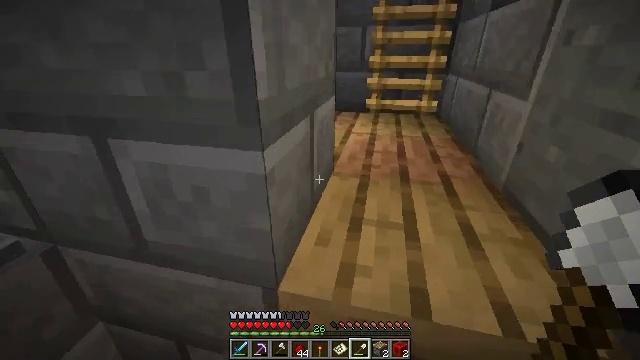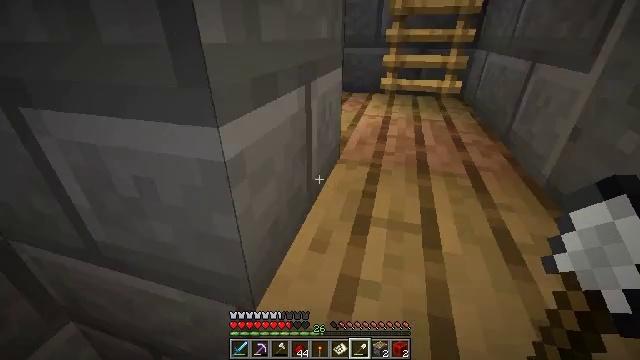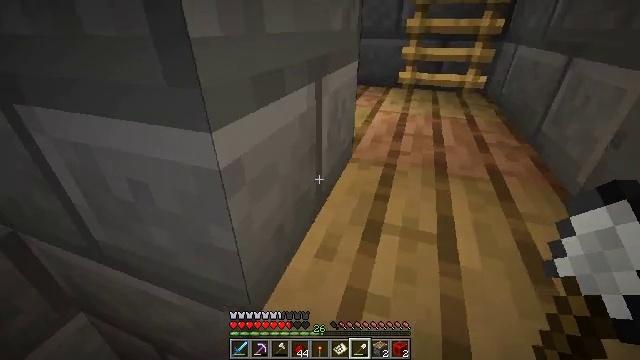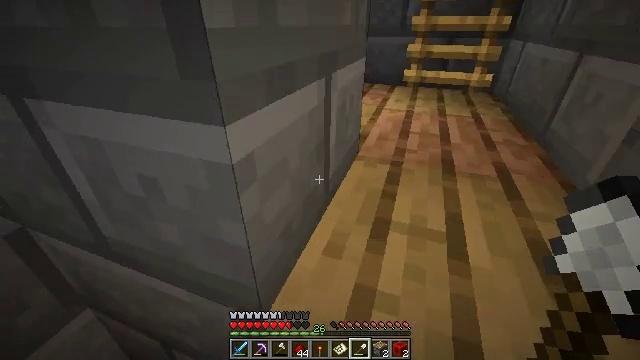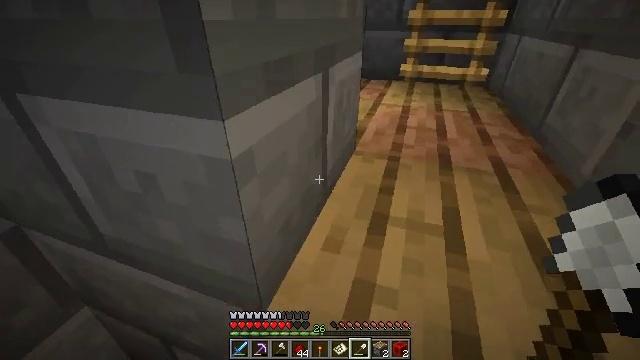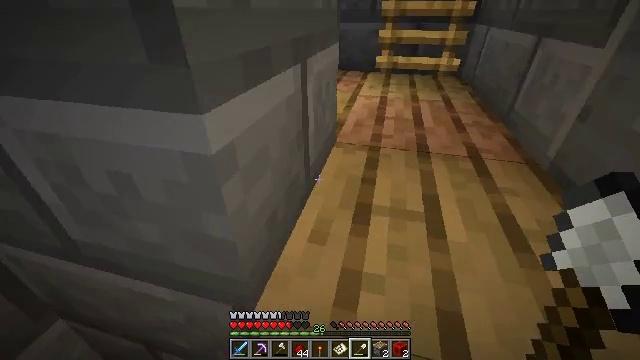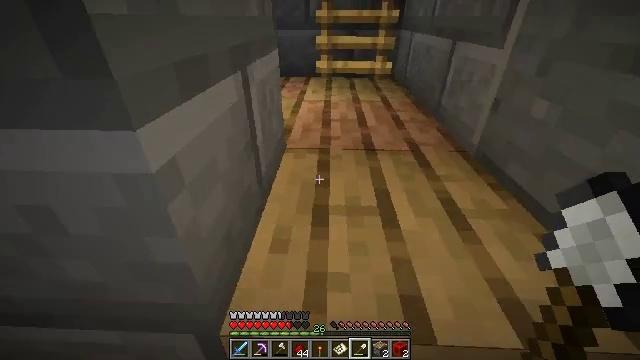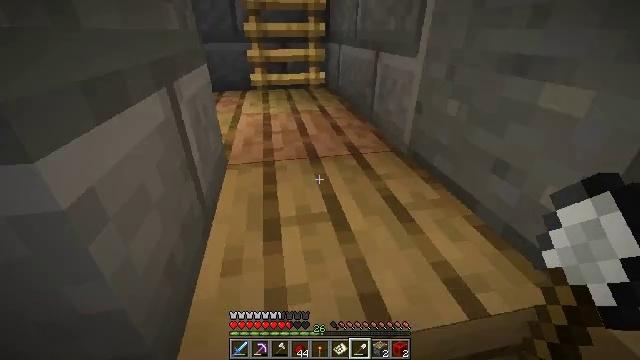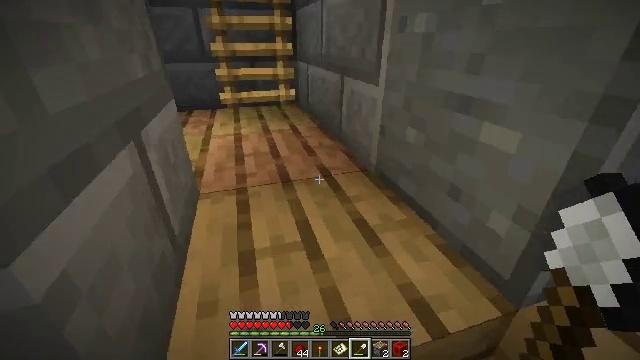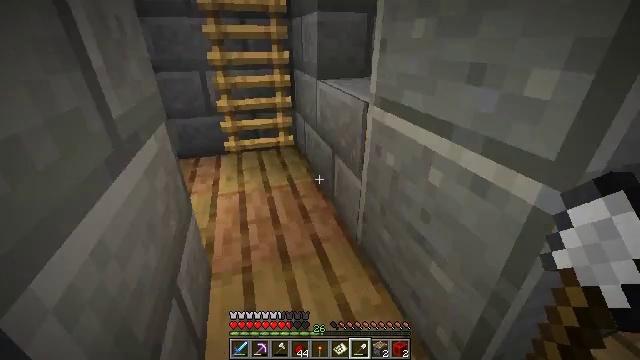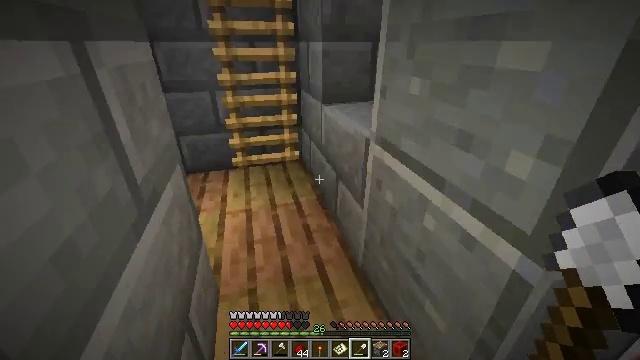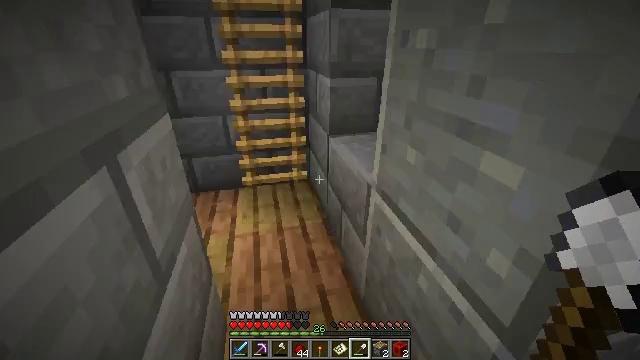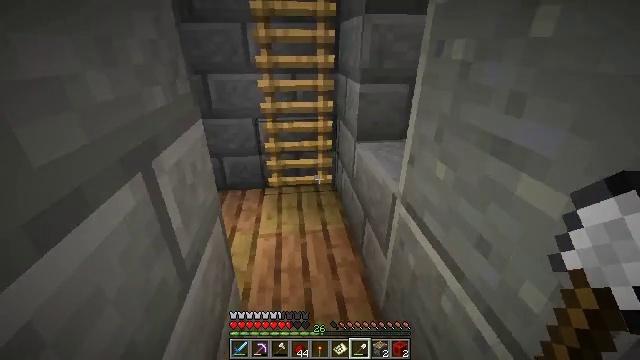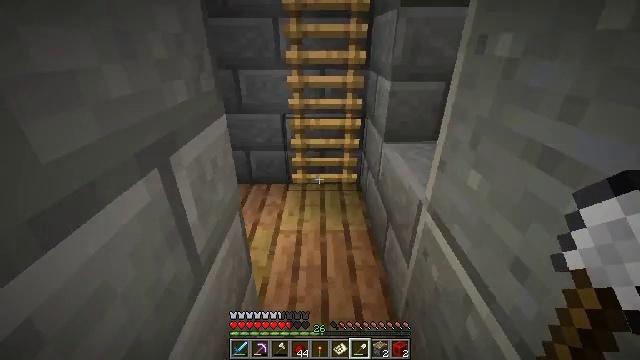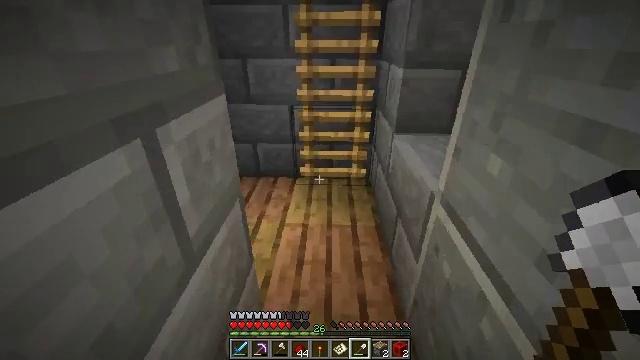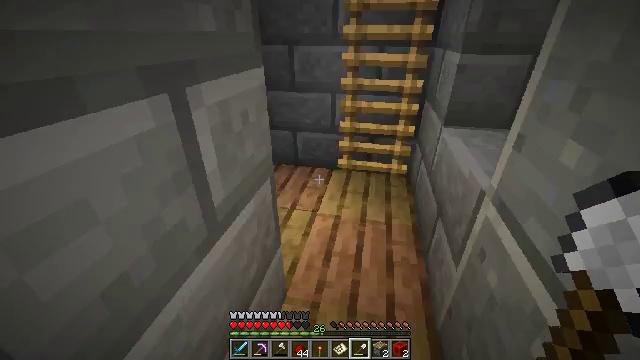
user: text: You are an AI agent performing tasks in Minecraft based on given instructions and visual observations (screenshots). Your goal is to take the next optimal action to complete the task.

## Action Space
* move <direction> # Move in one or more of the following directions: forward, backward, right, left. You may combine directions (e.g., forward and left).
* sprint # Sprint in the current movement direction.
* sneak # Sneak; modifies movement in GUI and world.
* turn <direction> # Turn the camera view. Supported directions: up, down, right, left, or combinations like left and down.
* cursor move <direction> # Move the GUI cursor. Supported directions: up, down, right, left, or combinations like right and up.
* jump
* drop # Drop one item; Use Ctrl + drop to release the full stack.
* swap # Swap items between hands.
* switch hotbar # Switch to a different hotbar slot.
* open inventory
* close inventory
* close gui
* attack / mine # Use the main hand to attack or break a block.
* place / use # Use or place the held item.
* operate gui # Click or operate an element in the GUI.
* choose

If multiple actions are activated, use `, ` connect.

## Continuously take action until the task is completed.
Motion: motion action
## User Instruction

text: Break the redstone wall torch.
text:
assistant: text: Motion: move forward, turn left and down
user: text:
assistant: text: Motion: turn left and down
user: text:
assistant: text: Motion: no_op
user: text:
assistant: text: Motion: no_op
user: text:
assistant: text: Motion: turn right and down
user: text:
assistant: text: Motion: turn right and up
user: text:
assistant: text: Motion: move forward, turn right and up
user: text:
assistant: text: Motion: move forward, turn right and up, jump
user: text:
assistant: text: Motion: move forward, jump
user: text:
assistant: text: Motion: move forward, turn left, jump
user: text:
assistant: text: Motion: move forward, turn left, jump
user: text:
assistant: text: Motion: move forward, turn left
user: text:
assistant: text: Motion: turn left
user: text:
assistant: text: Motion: turn left
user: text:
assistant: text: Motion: turn left
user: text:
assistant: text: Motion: turn left
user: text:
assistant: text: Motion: turn left
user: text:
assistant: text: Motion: turn left
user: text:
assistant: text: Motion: turn left
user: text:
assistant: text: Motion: turn left
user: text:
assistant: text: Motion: turn left
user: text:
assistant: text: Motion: turn left
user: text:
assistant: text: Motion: turn left
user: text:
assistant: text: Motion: turn left
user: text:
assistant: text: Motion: turn left and down
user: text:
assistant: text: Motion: turn left
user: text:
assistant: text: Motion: no_op
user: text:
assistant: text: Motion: no_op
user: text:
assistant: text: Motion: turn left and down
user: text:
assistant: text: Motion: turn left and down